Question: I compiled it to an executable, but to open it I have to right-click and press "Run as administrator". I want it to request admin privileges each time I run it, but how to do it?
I can't do this:

Because then it doesn't work when I copy it to a second computer.
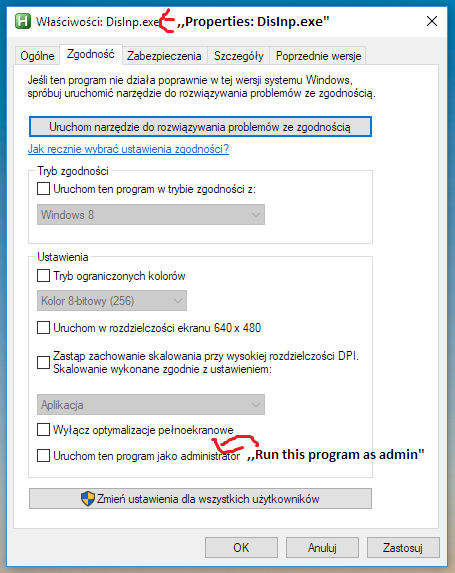
Answer: Try adding this to the auto-execute section (top of the script):
'''
; If the script is not elevated, relaunch as administrator and kill current instance:
full_command_line := DllCall("GetCommandLine", "str")
if not (A_IsAdmin or RegExMatch(full_command_line, " /restart(?!\S)"))
{
try ; leads to having the script re-launching itself as administrator
{
if A_IsCompiled
Run *RunAs "%A_ScriptFullPath%" /restart
else
Run *RunAs "%A_AhkPath%" /restart "%A_ScriptFullPath%"
}
ExitApp
}
'''
and recompile the script.
For more details read <URL>.